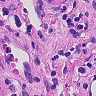
Metastatic tissue present: no